Interaction volume radius: 5 \u00c5
Interaction volume height: 25 \u00c5
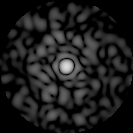
Disorder parameter: 0.8157